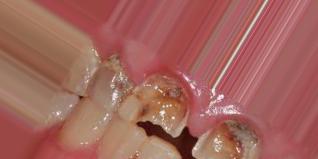
Condition: Caries